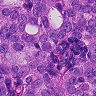
Metastatic tissue present: yes